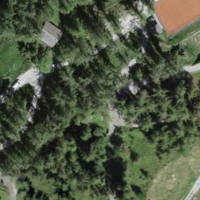
EUNIS habitat code: 41
Species observed at this site:
Tussilago farfara